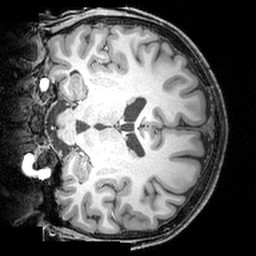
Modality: T1w
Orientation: coronal
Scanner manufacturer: siemens
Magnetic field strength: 3 T
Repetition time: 1.9 s
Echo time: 0.00397 s